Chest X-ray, AP view. Patient: 41 years old, sex M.
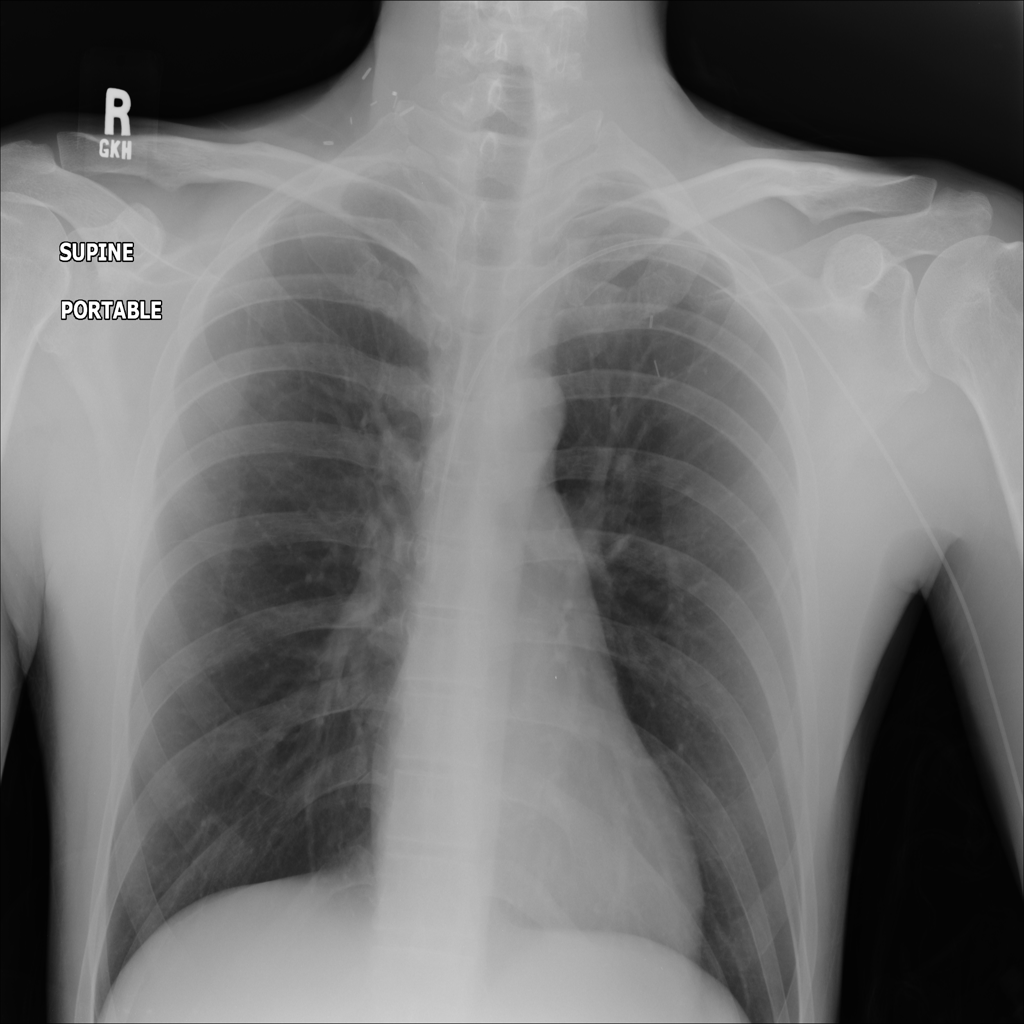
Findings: No Finding